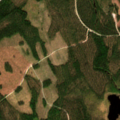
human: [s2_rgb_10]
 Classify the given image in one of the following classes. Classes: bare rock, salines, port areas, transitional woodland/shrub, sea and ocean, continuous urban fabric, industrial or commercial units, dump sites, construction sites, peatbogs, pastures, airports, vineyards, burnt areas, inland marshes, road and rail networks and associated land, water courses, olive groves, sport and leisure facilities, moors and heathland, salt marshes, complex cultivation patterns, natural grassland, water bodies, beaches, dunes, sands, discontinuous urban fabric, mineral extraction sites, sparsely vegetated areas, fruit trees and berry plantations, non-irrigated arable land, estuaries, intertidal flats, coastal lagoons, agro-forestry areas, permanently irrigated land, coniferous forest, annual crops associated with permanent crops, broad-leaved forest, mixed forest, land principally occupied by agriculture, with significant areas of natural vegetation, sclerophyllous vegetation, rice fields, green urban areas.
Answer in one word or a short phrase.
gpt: coniferous forest, transitional woodland/shrub